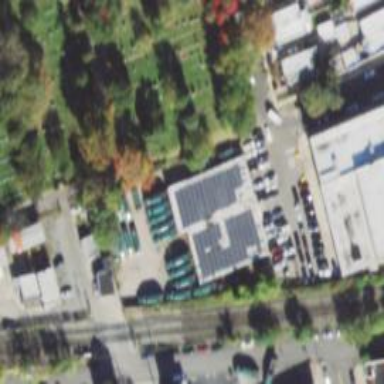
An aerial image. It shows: Generator is pictured.